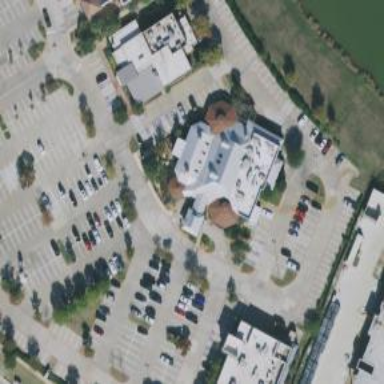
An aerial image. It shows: Restaurant building.